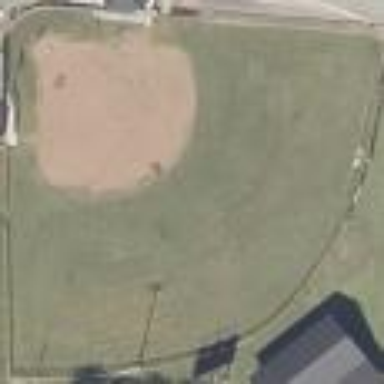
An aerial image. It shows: Softball pitch for leisure and sport activities.